【题型】选择题　【知识点】立体几何　【难度】easy
在正四棱台 \(ABCD - A_1B_1C_1D_1\) 中，\(AB = 4\)，\(A_1B_1 = 2\)，\(AA_1 = \sqrt{3}\)，\\
若球 \(O\) 与上底面 \(A_1B_1C_1D_1\) 以及棱 \(AB, BC, CD, DA\) 均相切，则球 \(O\) 的\\
表面积为（ ）

\vspace{0.5em}
\noindent
A. \(9\pi\) \quad B. \(16\pi\) \quad C. \(25\pi\) \quad D. \(36\pi\)
【解答】
\noindent
\textbf{【答案】}C  % 全黑色【答案】标签

\vspace{0.8em}
\noindent
\textbf{【解析】}  % 全黑色【解析】标签
设棱台上下底面的中心为 \(N, M\)，连接 \(D_1B_1, DB\)，\\
则 \(D_1B_1 = 2\sqrt{2}\)，\(DB = 4\sqrt{2}\)，\\
所以棱台的高 \(MN = \sqrt{B_1B^2 - (MB - NB_1)^2} = \sqrt{(\sqrt{3})^2 - (2\sqrt{2} - \sqrt{2})^2} = 1\)，

\vspace{0.3em}
\noindent
设球半径为 \(R\)，则球 \(O\) 与上底面 \(A_1B_1C_1D_1\) 相切于 \(N\)，与棱 \(AB, BC, CD, DA\)\\
均相切于各边中点处，\\
设 \(BC\) 中点为 \(E\)，连接 \(OE, OM, ME\)，\\
所以 \(OE^2 = OM^2 + ME^2 \Rightarrow R^2 = |R - 1|^2 + 2^2\)，解得 \(R = \frac{5}{2}\)，

\vspace{0.3em}
\noindent
所以球 \(O\) 的表面积为 \(4\pi R^2 = 25\pi\)，故选 C。

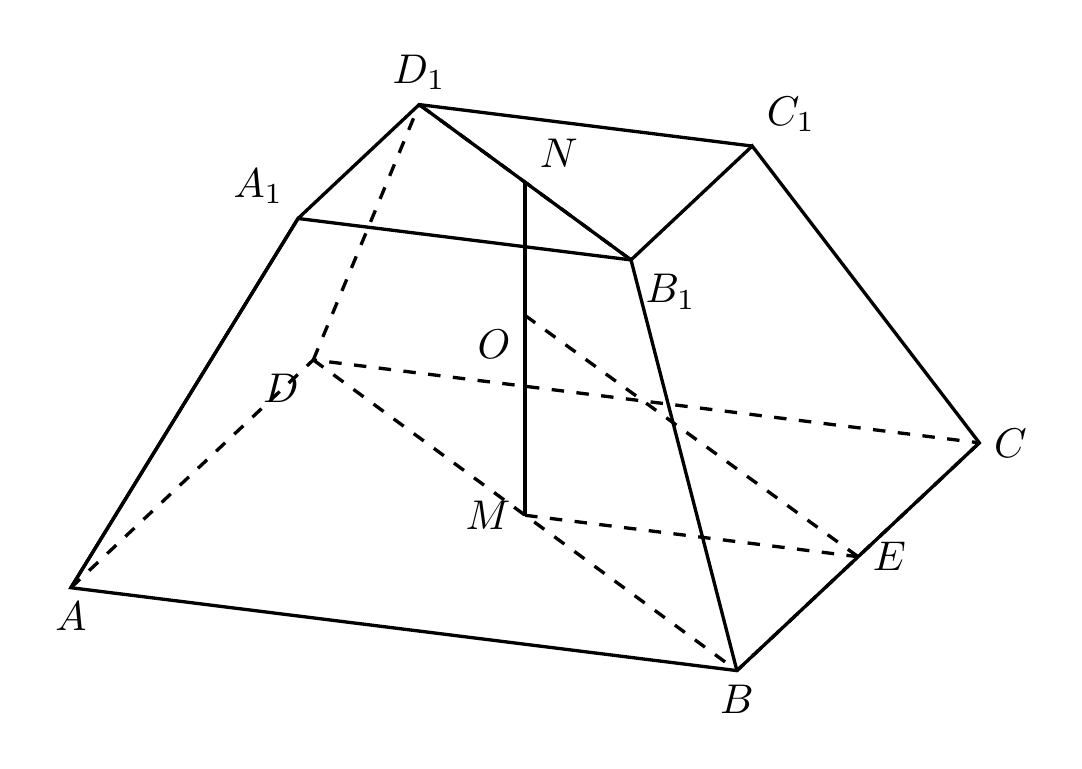